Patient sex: M
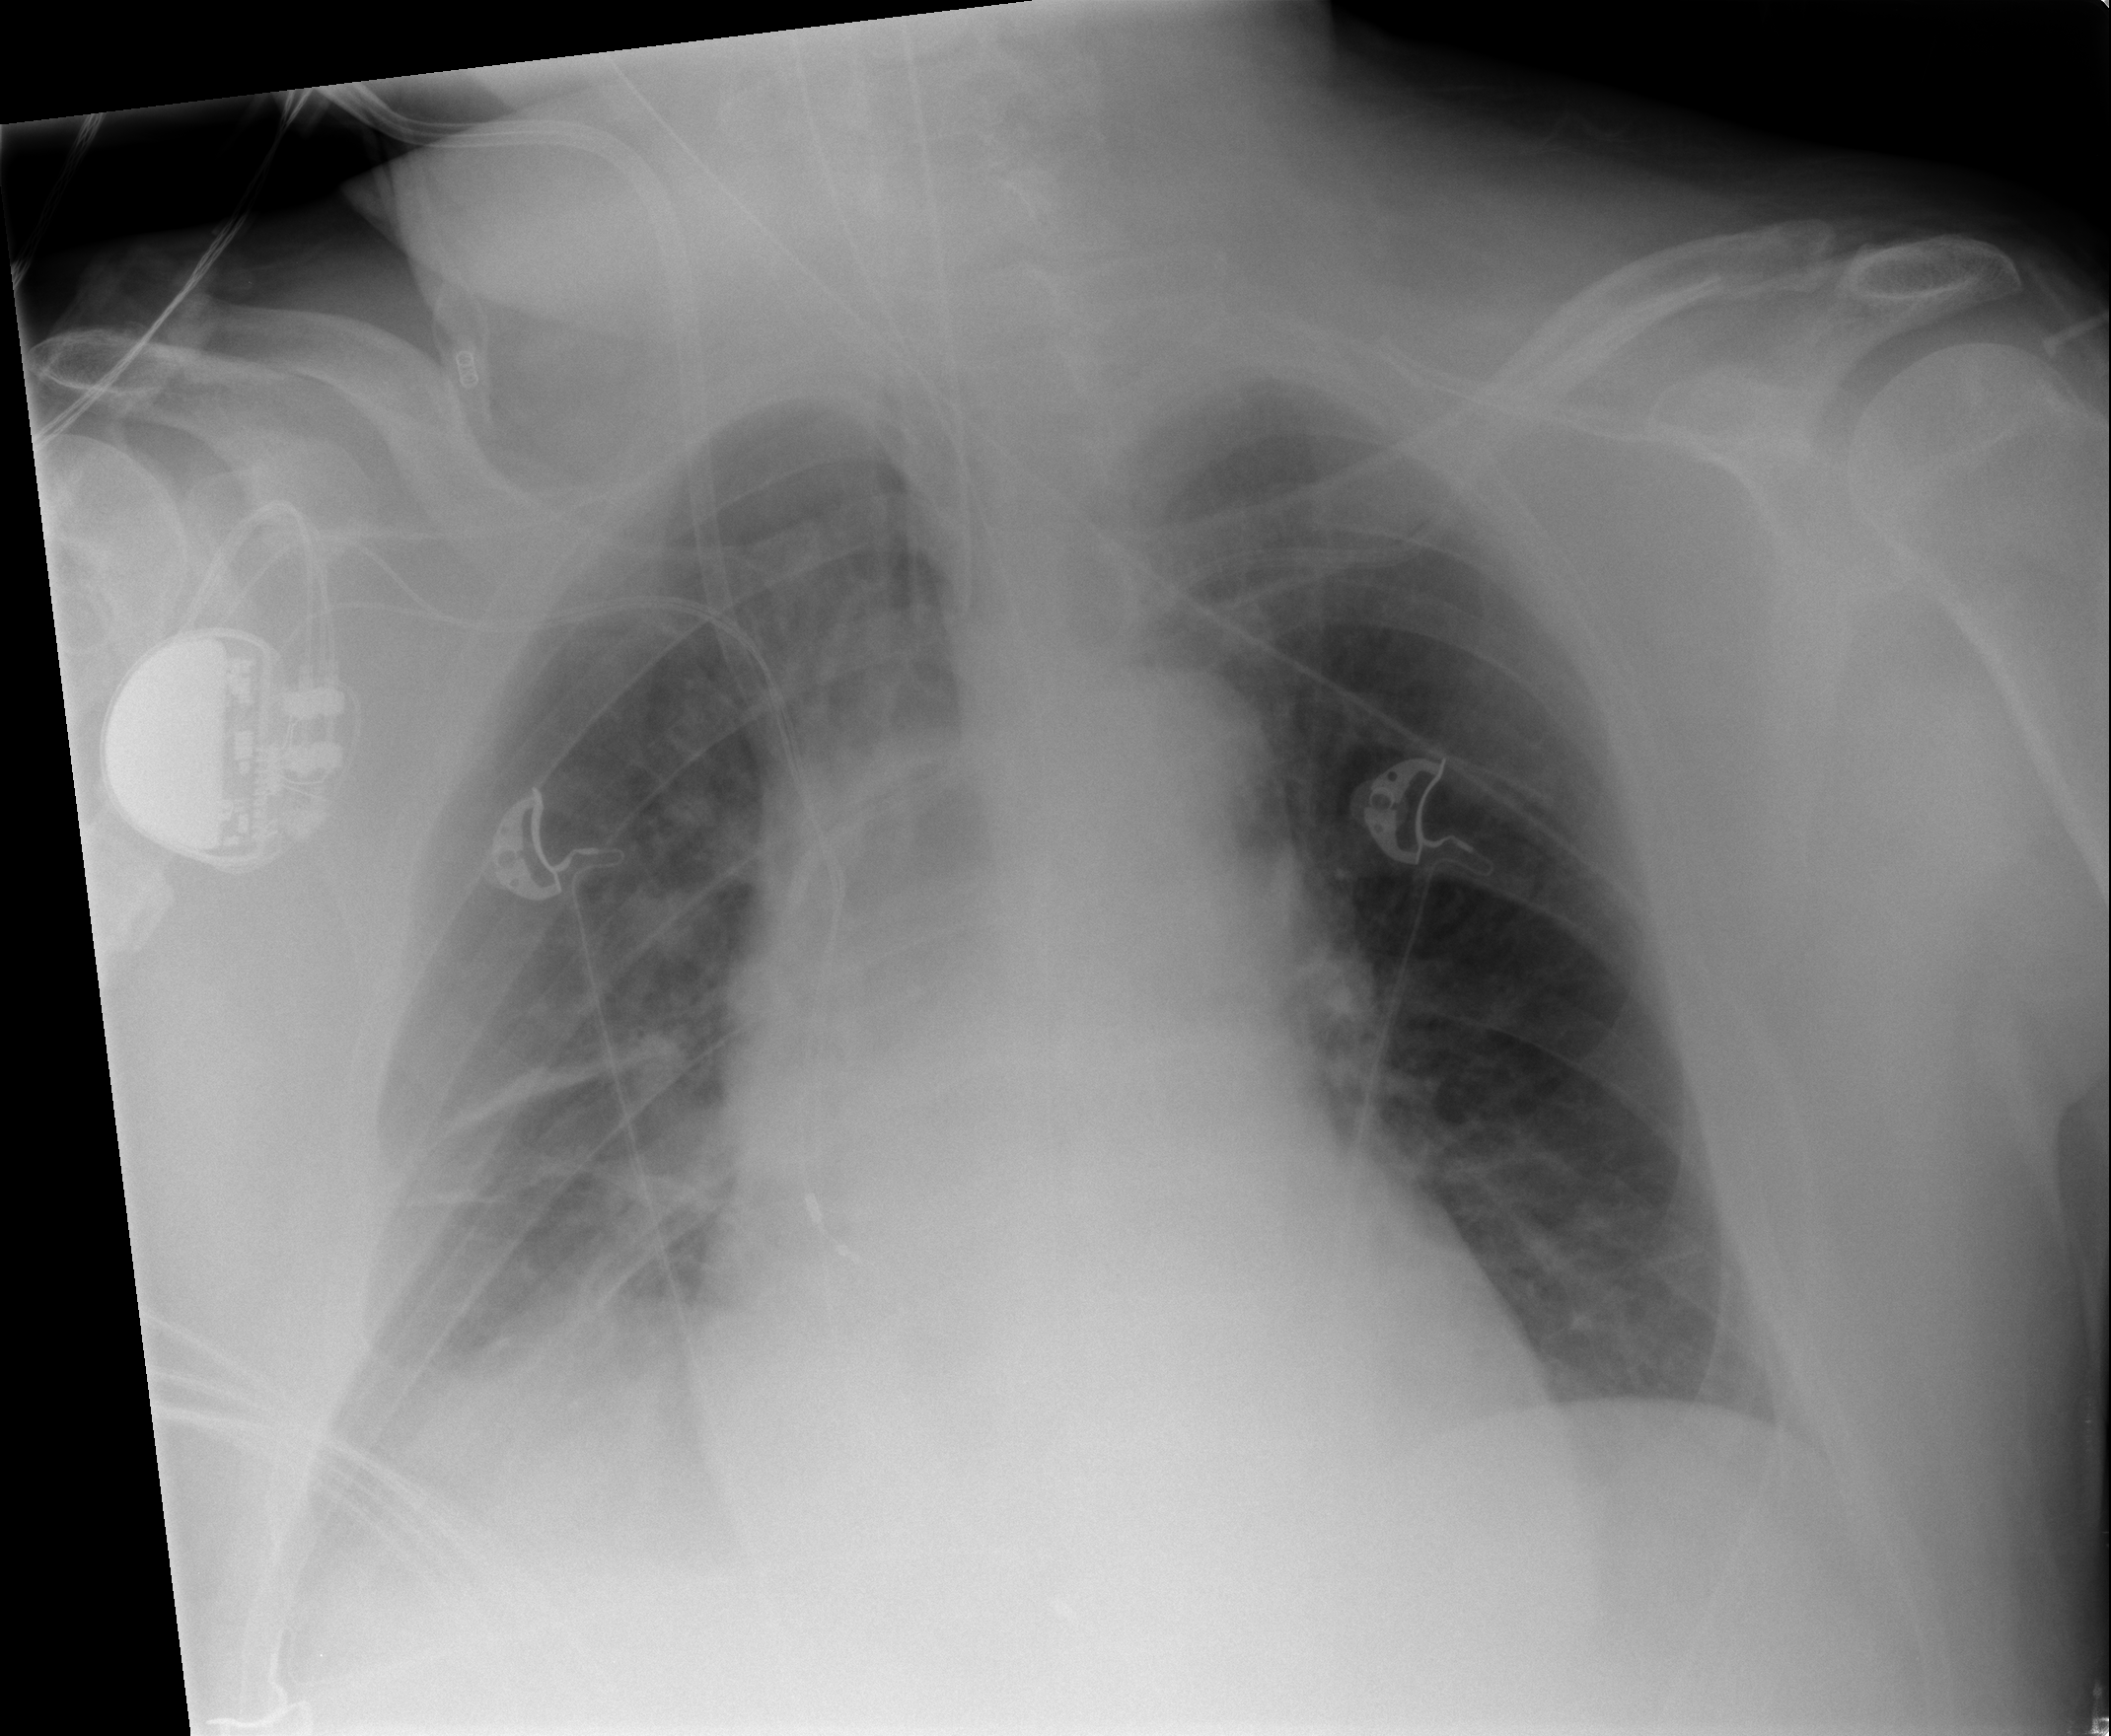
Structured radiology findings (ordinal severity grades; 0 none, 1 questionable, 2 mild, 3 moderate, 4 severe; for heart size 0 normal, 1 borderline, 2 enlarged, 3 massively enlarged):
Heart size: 1
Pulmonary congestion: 0
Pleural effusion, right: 2
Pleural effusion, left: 0
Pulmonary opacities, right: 2
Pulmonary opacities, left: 0
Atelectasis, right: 1
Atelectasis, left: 0